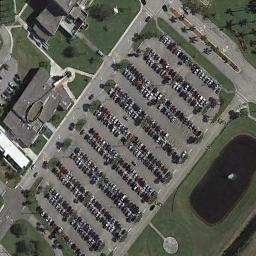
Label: parking_lot